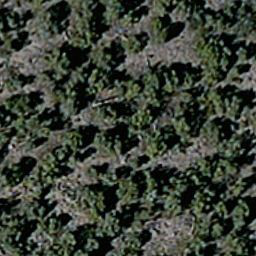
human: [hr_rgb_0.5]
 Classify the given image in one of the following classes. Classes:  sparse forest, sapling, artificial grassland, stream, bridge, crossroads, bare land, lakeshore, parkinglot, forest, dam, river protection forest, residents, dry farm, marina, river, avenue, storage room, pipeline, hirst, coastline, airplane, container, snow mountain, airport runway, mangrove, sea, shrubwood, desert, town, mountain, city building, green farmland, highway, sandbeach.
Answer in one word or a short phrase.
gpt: sparse forest